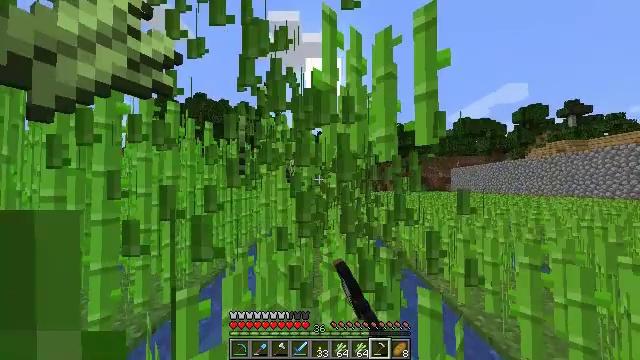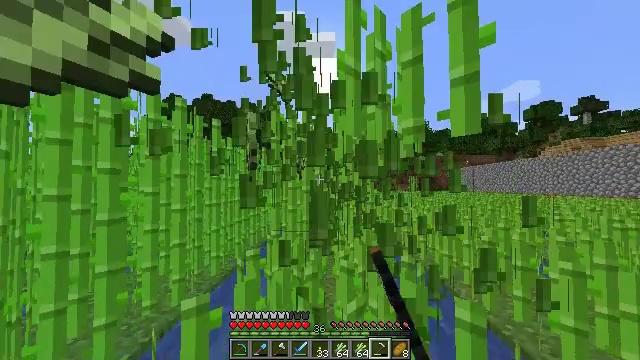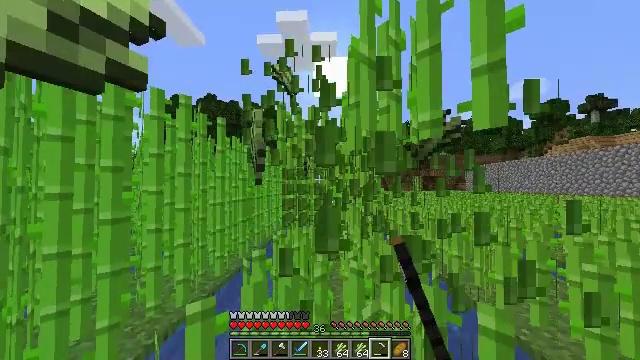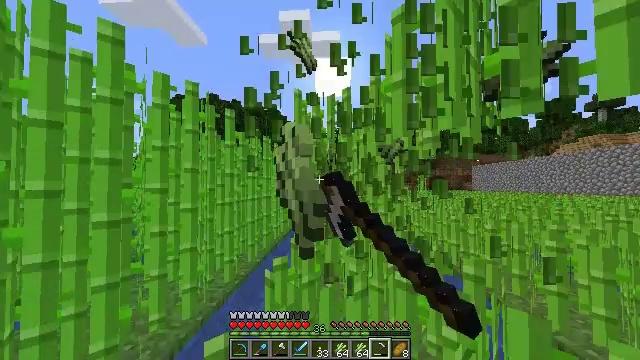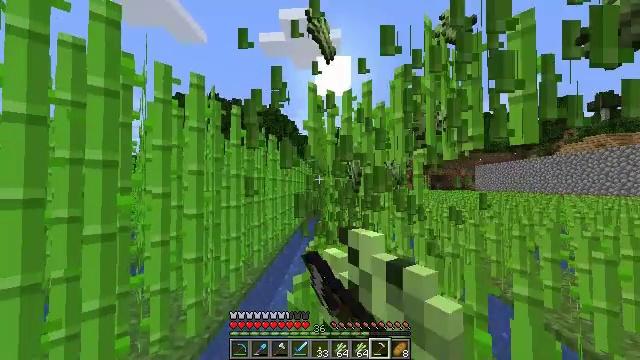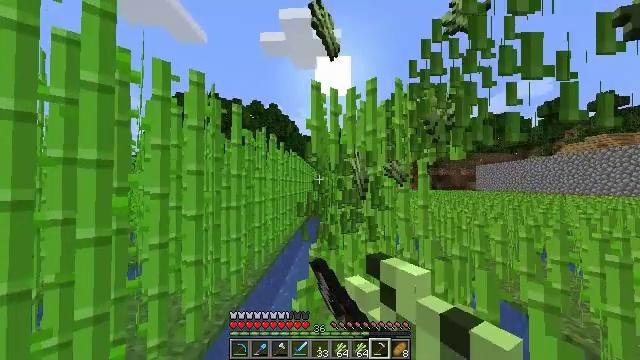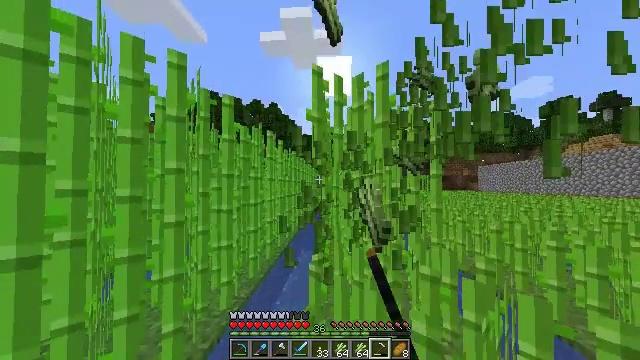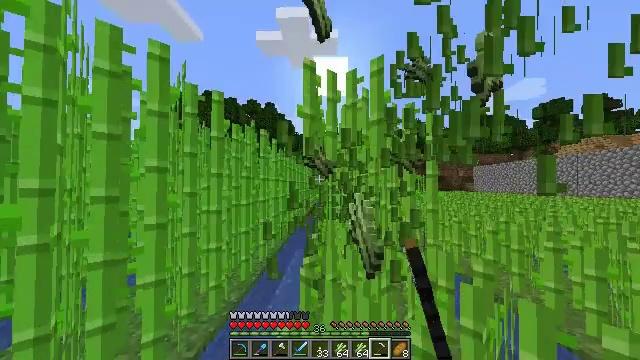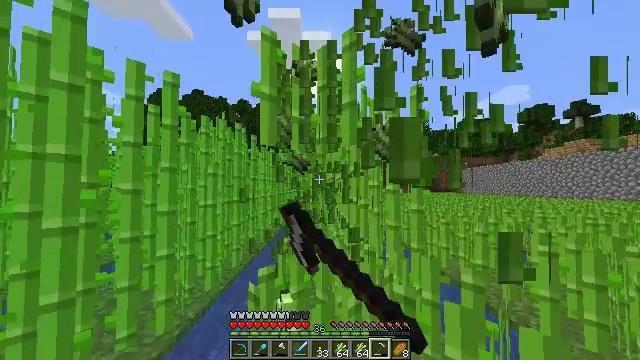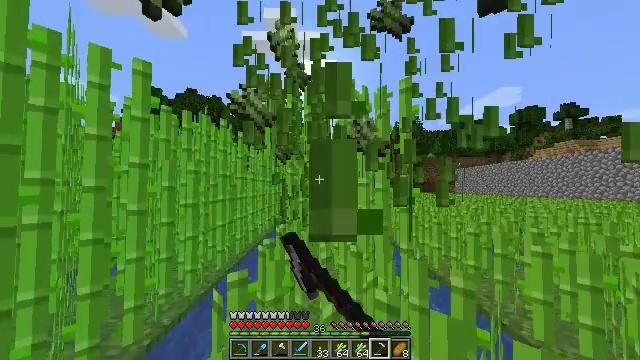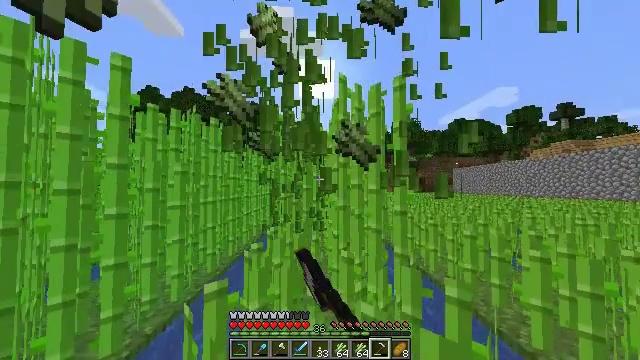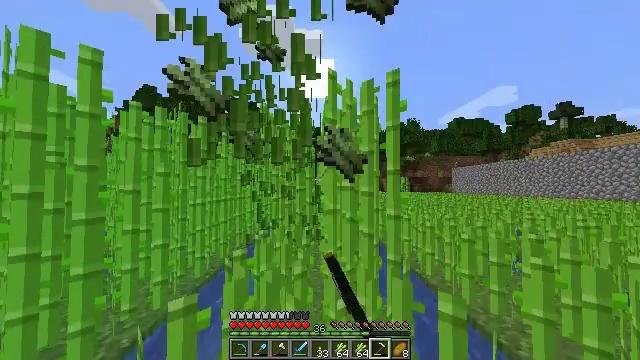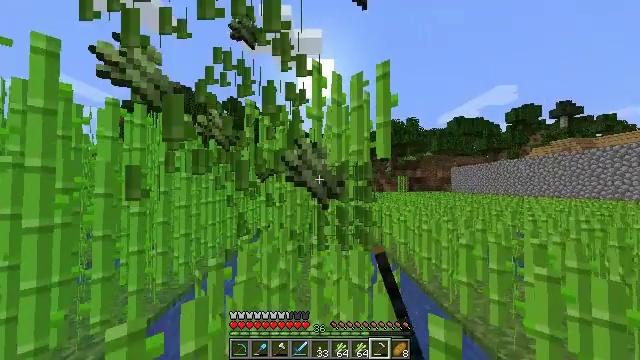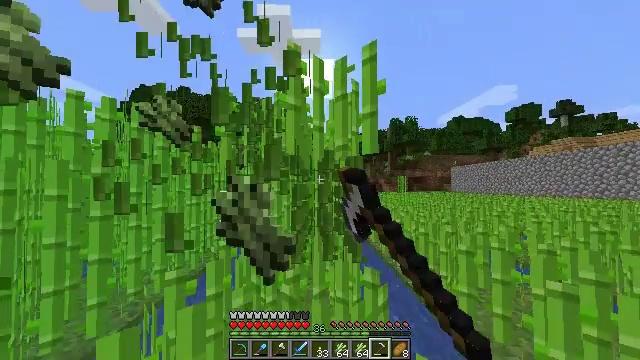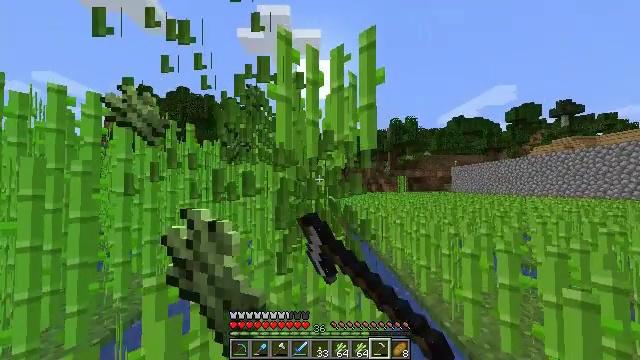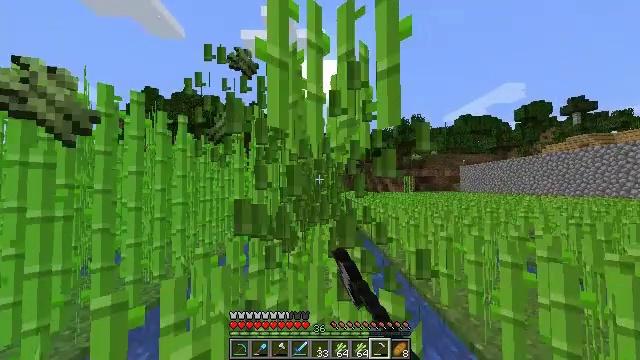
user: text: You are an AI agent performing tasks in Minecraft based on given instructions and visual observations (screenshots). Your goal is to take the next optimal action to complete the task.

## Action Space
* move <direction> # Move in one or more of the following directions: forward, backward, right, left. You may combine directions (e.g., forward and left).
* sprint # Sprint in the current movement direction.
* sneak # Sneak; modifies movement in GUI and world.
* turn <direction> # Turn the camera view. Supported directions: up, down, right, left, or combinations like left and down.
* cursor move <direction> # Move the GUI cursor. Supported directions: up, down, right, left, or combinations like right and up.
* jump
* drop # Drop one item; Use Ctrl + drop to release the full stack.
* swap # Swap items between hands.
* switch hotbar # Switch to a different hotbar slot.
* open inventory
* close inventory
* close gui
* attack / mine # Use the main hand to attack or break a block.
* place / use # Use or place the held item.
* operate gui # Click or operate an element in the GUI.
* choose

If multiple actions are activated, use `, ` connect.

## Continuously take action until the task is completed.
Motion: motion action
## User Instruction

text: Gather sugar cane for crafting.
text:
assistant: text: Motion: move forward and move left, sprint, turn left, attack / mine
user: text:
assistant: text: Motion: move forward and move left, sprint, attack / mine
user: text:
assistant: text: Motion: move forward and move left, sprint, attack / mine
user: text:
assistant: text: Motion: move forward and move left, sprint, attack / mine
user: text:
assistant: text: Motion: move forward, sprint, attack / mine
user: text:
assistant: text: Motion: move forward and move right, sprint, attack / mine
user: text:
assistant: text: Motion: move forward and move right, sprint, attack / mine
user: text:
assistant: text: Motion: move forward and move right, sprint, turn right, attack / mine
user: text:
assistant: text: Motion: move forward and move right, sprint, turn right, attack / mine
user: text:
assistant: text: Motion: move forward and move right, sprint, attack / mine
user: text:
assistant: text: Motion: move forward and move right, sprint, attack / mine
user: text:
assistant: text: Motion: move forward and move right, sprint, attack / mine
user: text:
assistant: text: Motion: move forward, sprint, attack / mine
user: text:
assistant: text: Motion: move forward, sprint, attack / mine
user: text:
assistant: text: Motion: move forward and move left, sprint, turn left, attack / mine
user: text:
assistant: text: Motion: move forward and move left, sprint, turn left, attack / mine
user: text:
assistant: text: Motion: move forward and move left, sprint, attack / mine
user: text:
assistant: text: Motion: move forward and move left, sprint, attack / mine
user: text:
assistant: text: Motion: move forward and move left, sprint, attack / mine
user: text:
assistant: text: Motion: move forward, sprint, attack / mine
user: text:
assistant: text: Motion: move forward and move right, sprint, attack / mine
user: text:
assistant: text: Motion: move forward and move right, sprint, turn right, attack / mine
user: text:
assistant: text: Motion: move forward and move right, sprint, turn right, attack / mine
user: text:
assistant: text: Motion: move forward and move right, sprint, attack / mine
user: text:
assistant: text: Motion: move forward and move right, sprint, attack / mine
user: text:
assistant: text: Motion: move forward and move right, sprint, attack / mine
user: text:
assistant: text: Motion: move forward, sprint, attack / mine
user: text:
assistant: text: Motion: move forward, sprint, attack / mine
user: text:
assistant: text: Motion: move forward and move left, sprint, turn left, attack / mine
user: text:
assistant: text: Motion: move forward and move left, sprint, turn left, attack / mine